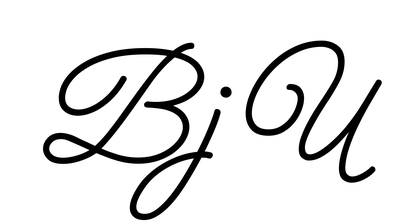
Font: MeowScript-Regular